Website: apple-inc
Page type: review-order
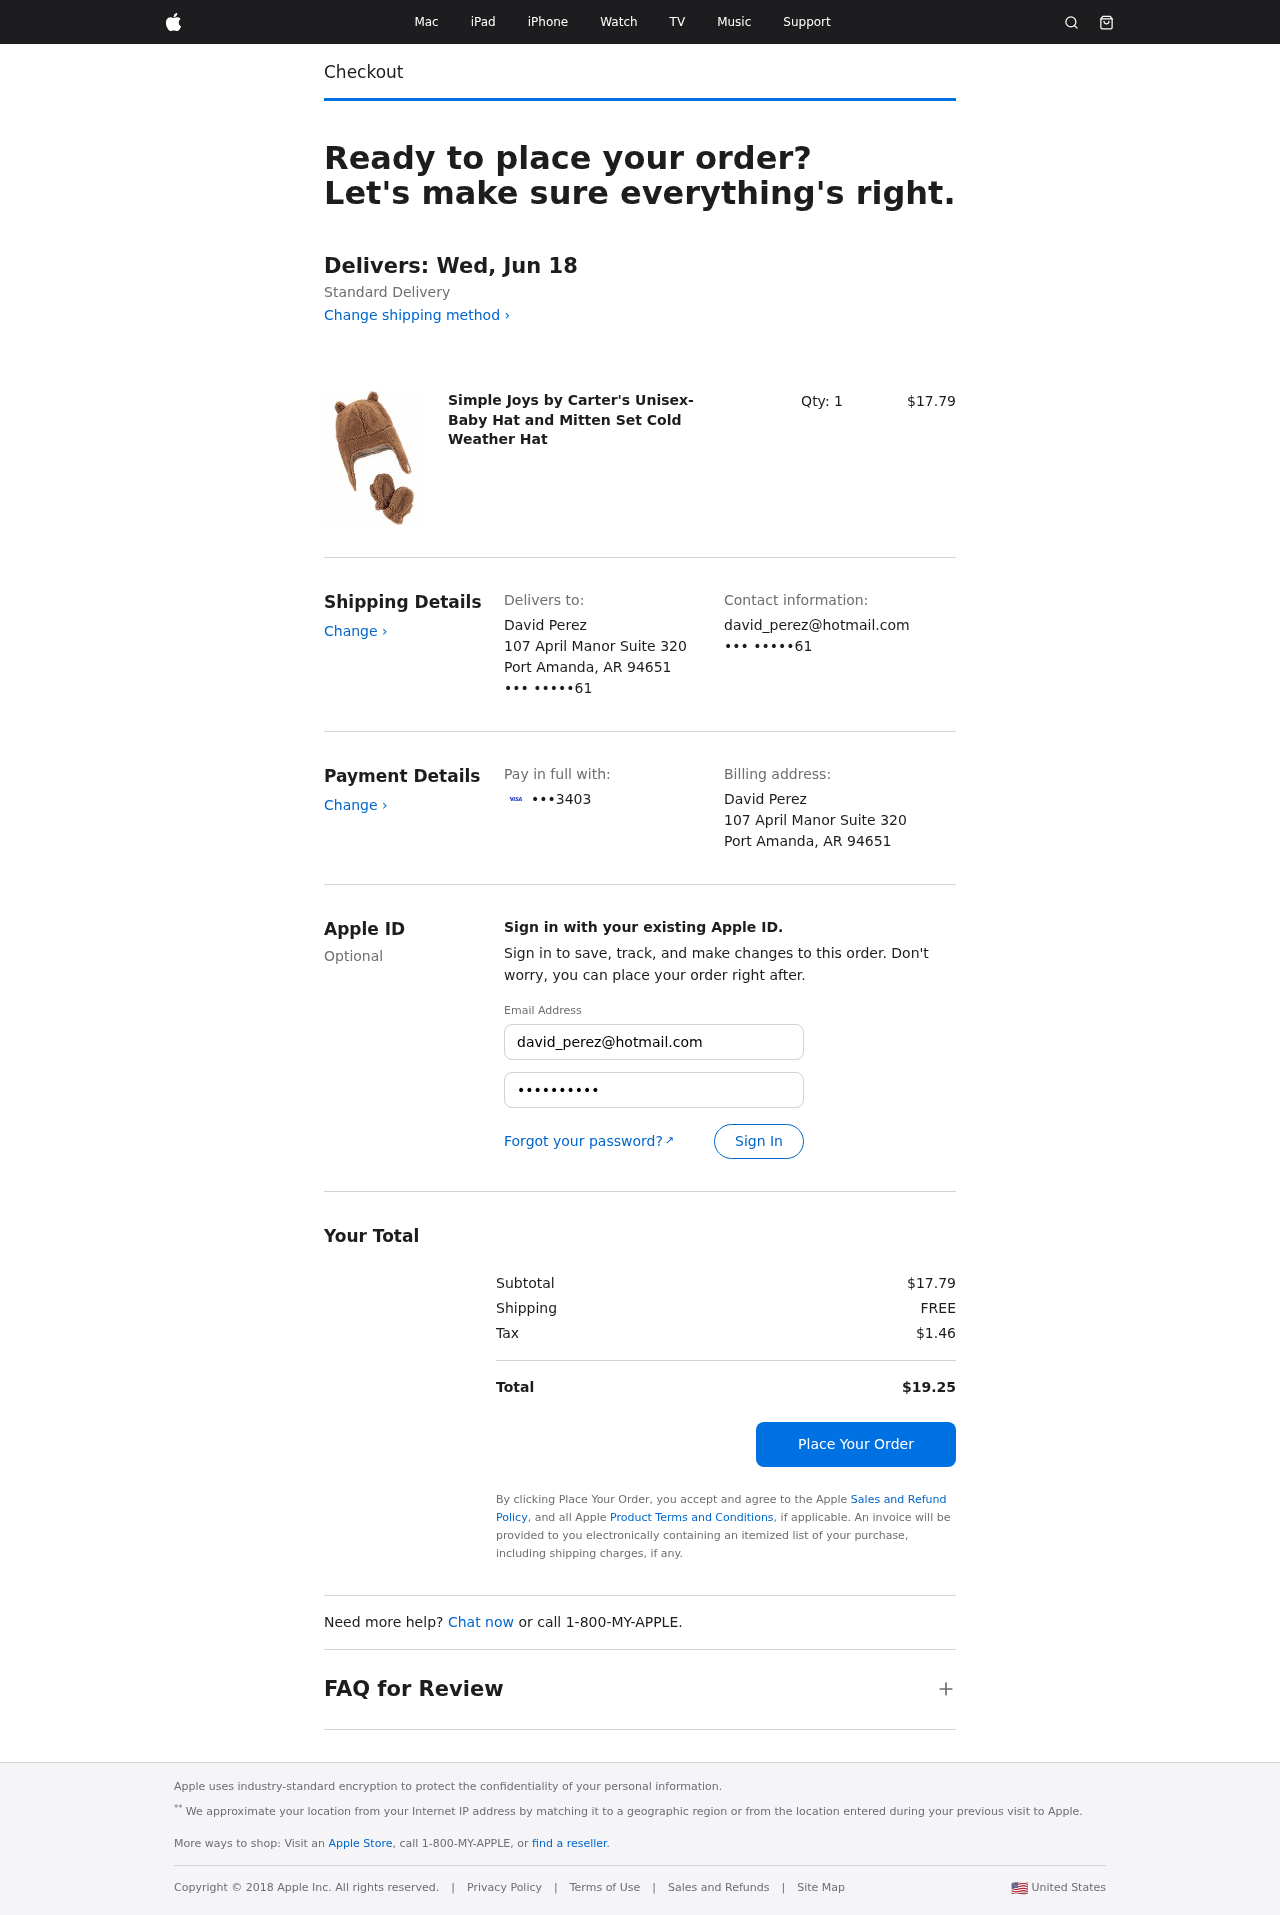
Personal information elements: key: PII_CARD_LAST4
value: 3403
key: PII_CITY_STATE_ZIP
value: Port Amanda, AR 94651
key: PII_EMAIL3
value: david_perez@hotmail.com
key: PII_FULLNAME
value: David Perez
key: PII_PHONE_SUFFIX
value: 61
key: PII_STREET
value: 107 April Manor Suite 320
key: PII_EMAIL2
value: david_perez@hotmail.com
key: PII_PHONE_SUFFIX2
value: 61
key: PII_FULLNAME2
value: David Perez
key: PII_STREET2
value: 107 April Manor Suite 320
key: PII_CITY_STATE_ZIP2
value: Port Amanda, AR 94651
Product elements: key: PRODUCT1_NAME
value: Simple Joys by Carter's Unisex-Baby Hat and Mitten Set Cold Weather Hat
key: PRODUCT1_PRICE
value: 17.79
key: PRODUCT1_QUANTITY
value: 1
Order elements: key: ORDER_DELIVERY_DATE
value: Delivers: Wed, Jun 18
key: ORDER_SUBTOTAL
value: $17.79
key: ORDER_SHIPPING_COST
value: FREE
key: ORDER_TAX
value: $1.46
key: ORDER_TOTAL
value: $19.25